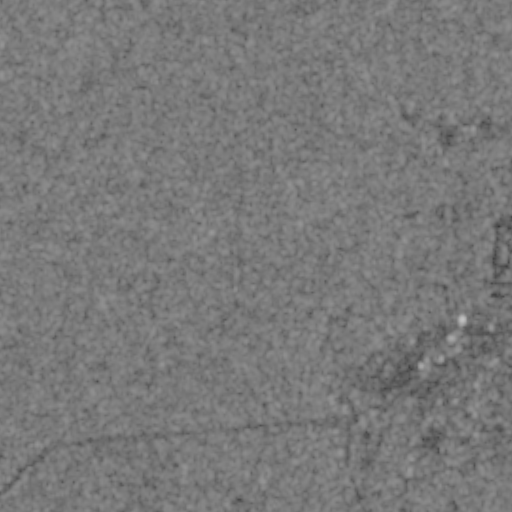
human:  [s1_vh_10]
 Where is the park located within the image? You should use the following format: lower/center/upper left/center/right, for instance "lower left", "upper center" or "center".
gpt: The park is located in the lower center of the image.
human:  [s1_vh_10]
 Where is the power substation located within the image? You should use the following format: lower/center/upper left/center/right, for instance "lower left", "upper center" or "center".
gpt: The power substation is located in the lower right of the image.
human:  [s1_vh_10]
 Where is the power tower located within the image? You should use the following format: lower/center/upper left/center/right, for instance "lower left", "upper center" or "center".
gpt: The power tower is located in the lower center of the image.
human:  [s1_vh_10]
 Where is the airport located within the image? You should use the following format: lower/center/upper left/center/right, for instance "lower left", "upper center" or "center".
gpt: There is no airport in the image.

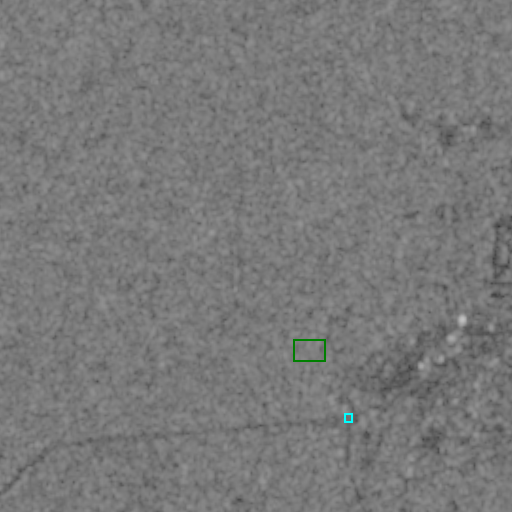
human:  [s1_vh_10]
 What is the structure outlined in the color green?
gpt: The structure outlined in green is a park.
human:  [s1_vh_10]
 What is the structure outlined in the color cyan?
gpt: The structure outlined in cyan is a power substation.
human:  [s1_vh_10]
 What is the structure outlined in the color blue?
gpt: There is no blue outline.